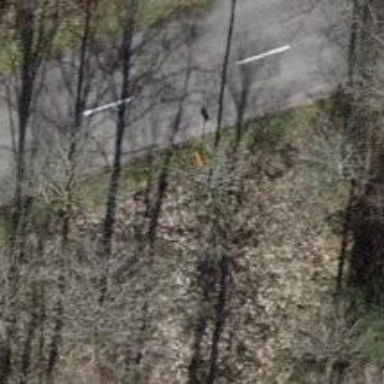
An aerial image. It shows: Pole supporting roof covering pipeline marker.